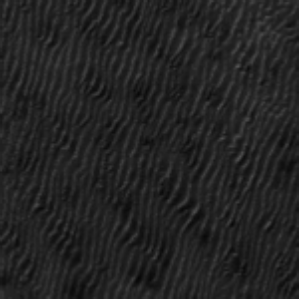
Label: frost